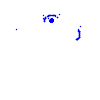
Particle: electron